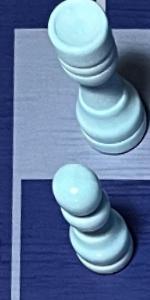
Label: Pawn_White